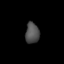
Tissue: lung
Cell type: Epithelial cells
Senescence score: 0.1964
Nuclear area (px): 285
Mean DAPI intensity: 78.439